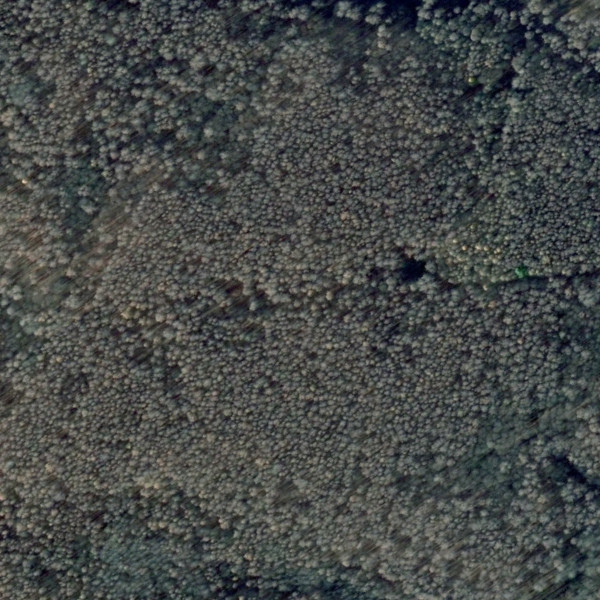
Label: Forest